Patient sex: M
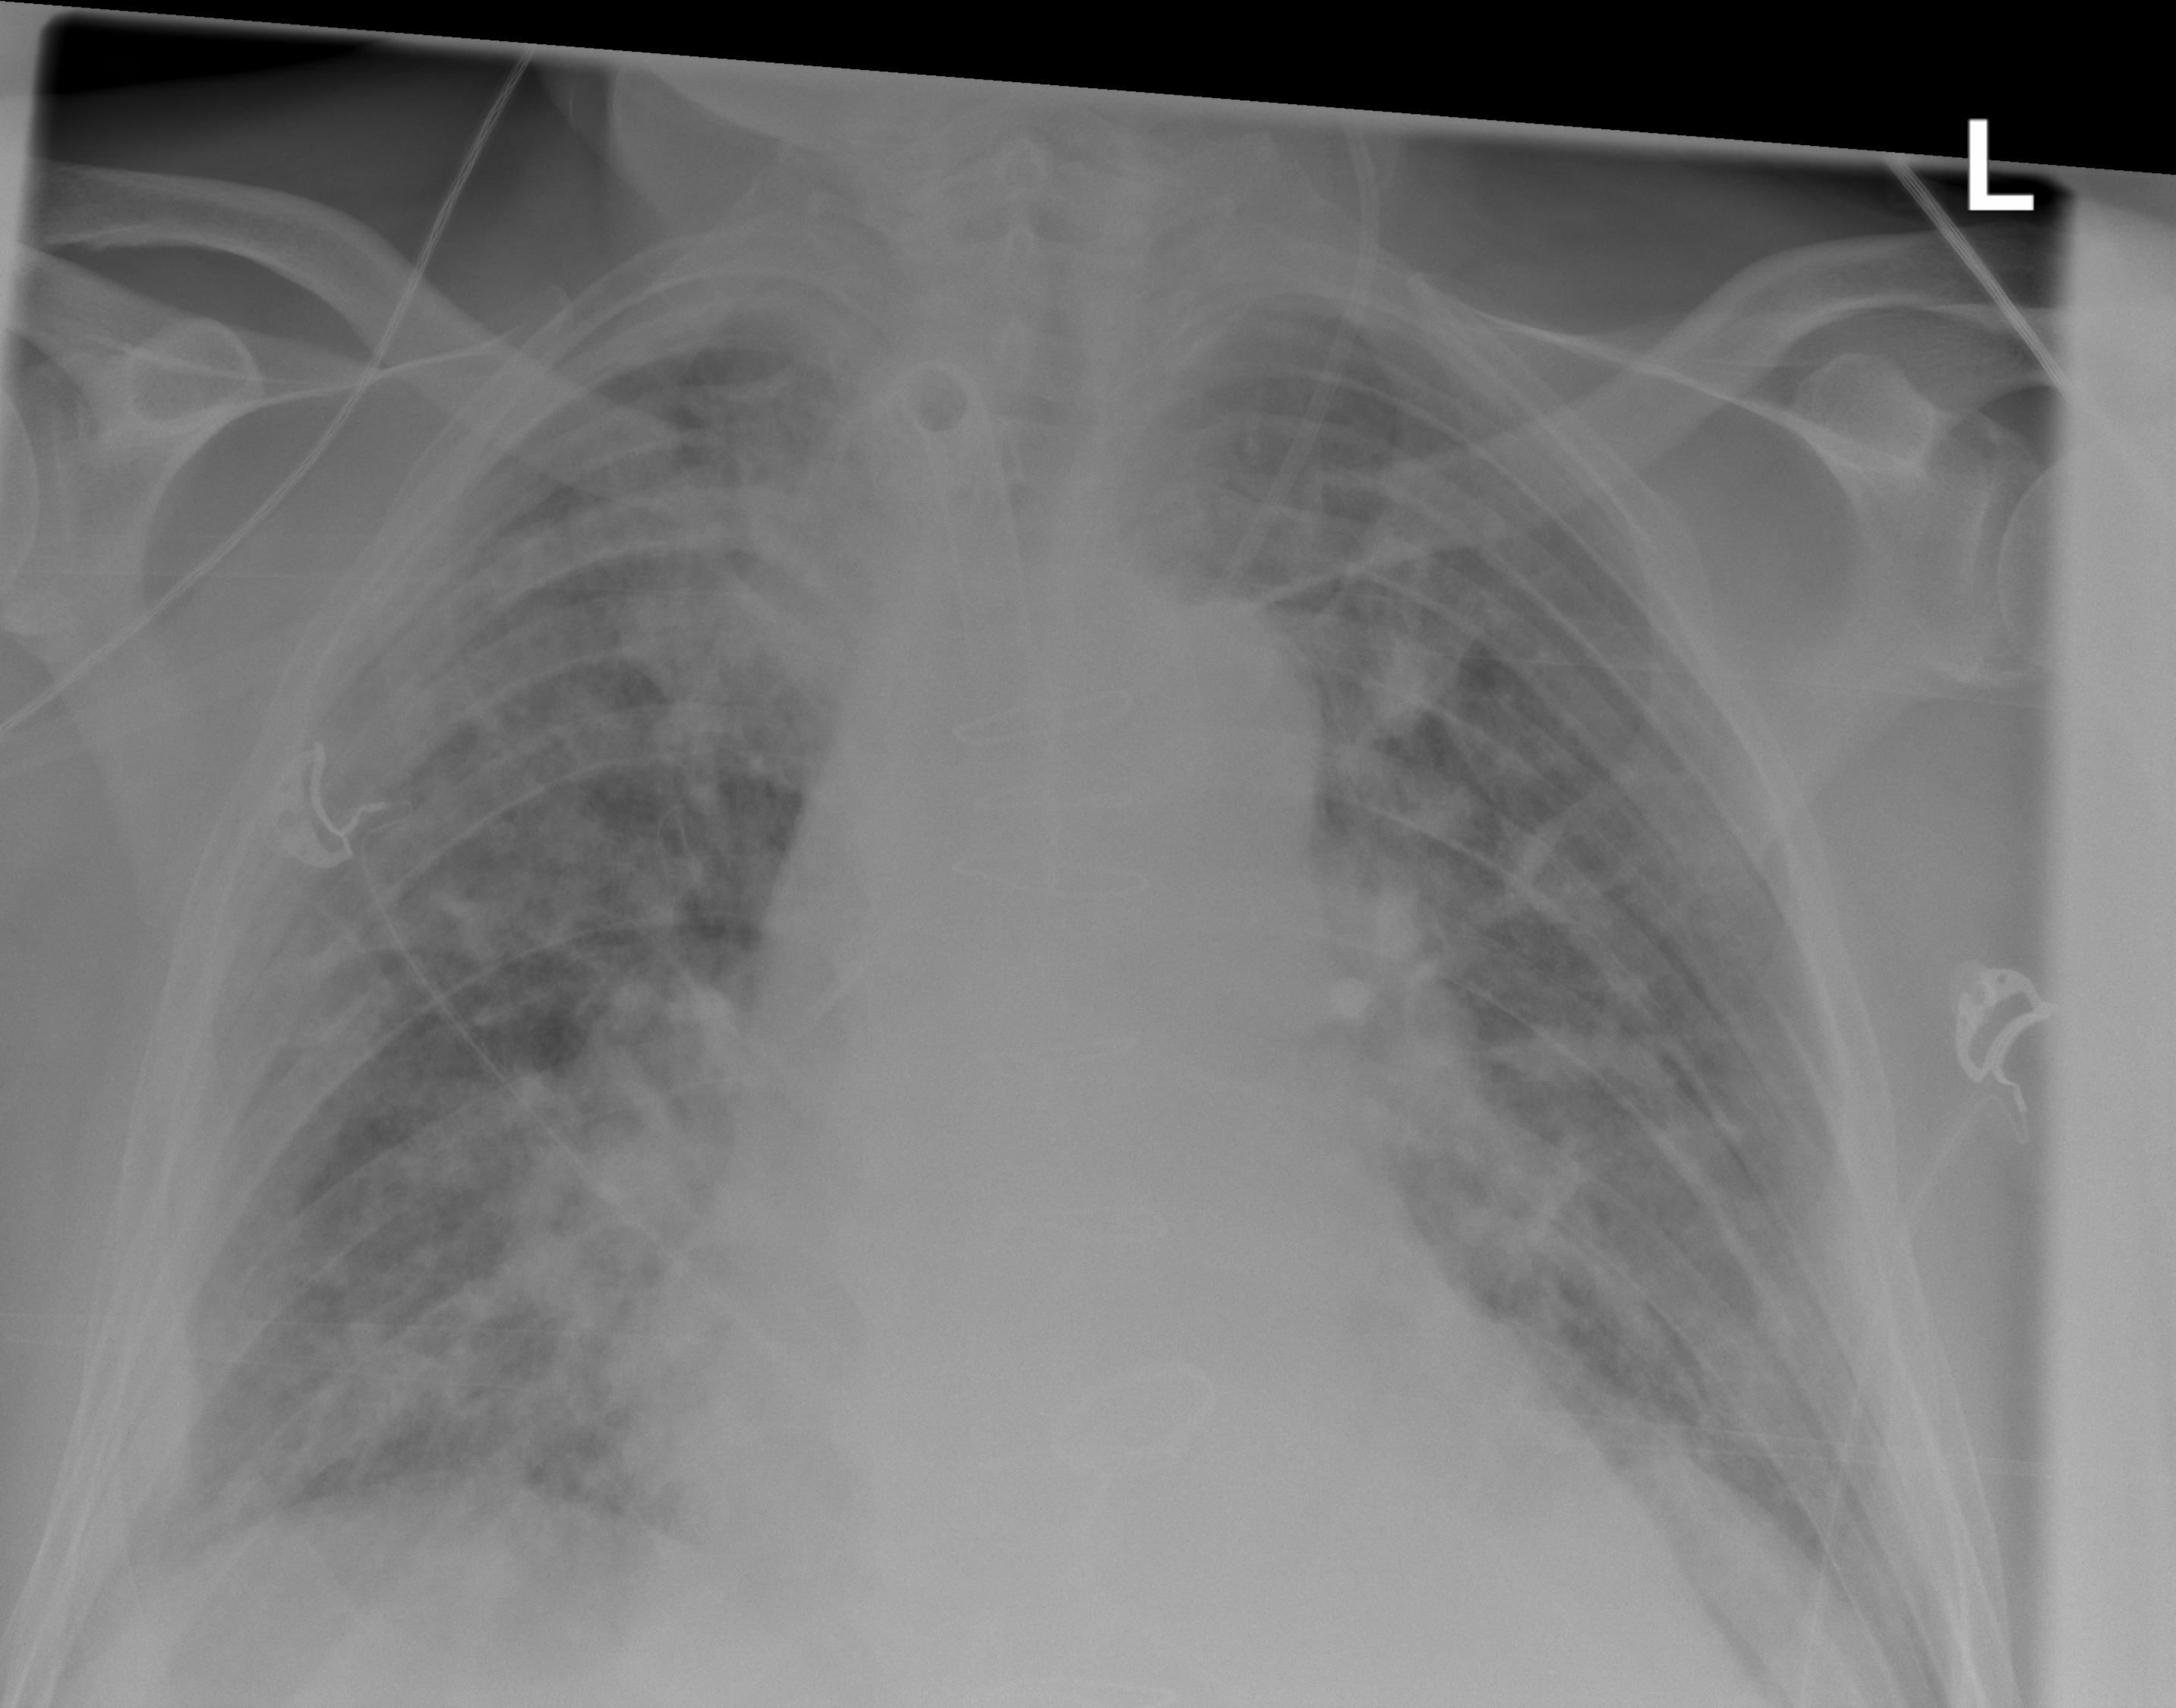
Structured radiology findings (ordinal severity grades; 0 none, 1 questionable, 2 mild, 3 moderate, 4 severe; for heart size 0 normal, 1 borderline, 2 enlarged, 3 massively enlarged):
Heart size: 2
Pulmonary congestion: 3
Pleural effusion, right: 3
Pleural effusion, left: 3
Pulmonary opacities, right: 3
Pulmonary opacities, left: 2
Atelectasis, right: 2
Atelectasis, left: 2